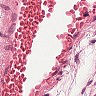
Metastatic tissue present: no